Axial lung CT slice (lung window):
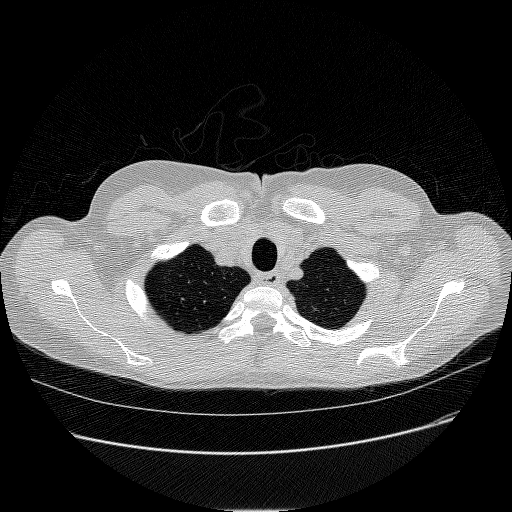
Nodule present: no